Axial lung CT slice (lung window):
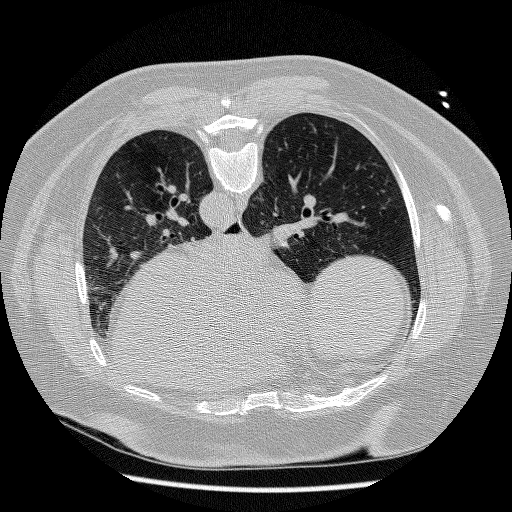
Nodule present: no